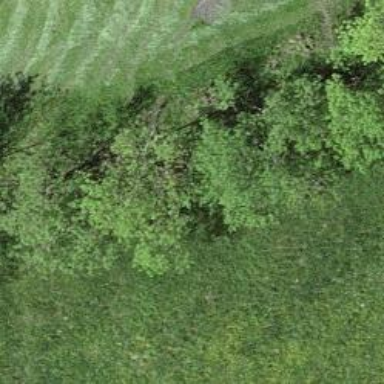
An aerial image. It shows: Hedge acting as barrier.